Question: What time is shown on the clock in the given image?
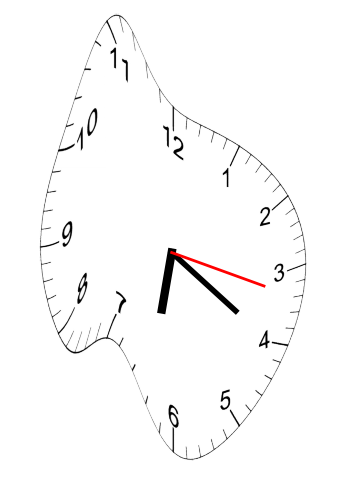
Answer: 06:20:17